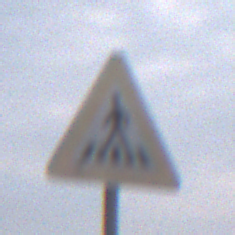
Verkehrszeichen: FussgaengerueberwegRechts
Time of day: MorningAfternoon
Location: Outdoor (Nature)
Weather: Overcast
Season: NotSpecified
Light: Natural